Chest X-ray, PA view. Patient: 10 years old, sex M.
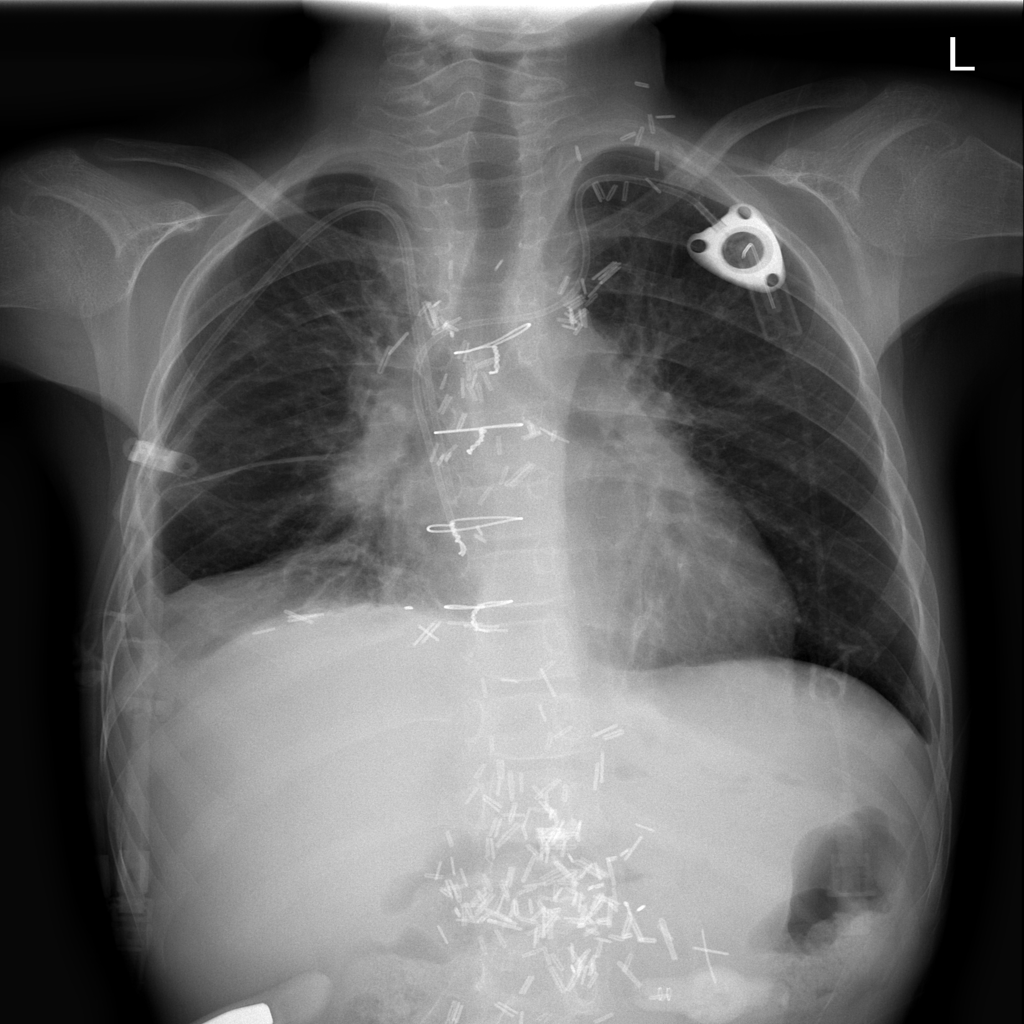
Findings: No Finding